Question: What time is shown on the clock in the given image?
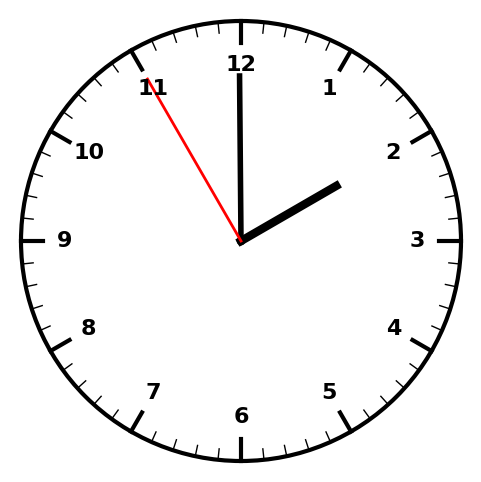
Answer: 01:59:55